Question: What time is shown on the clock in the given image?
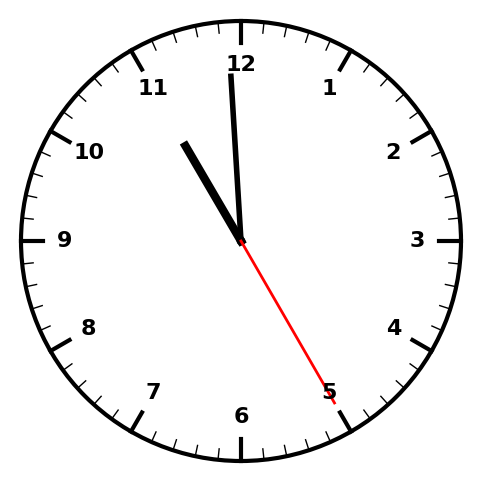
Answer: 10:59:25